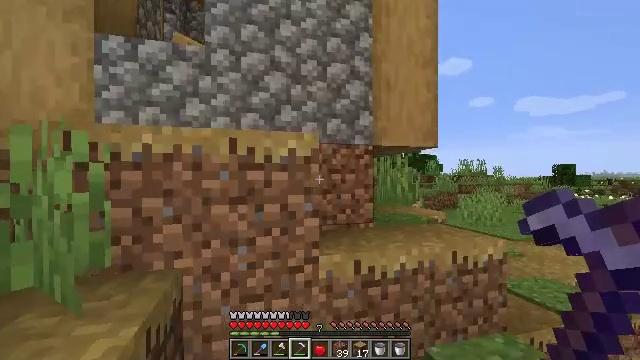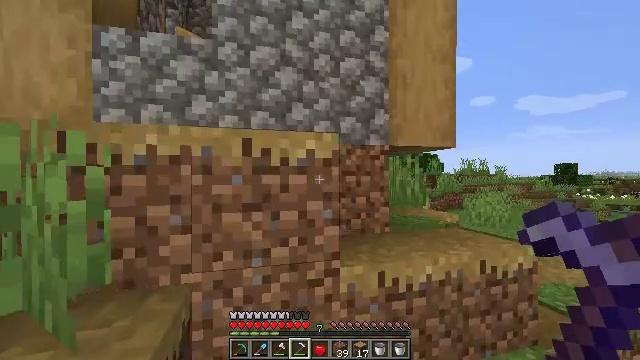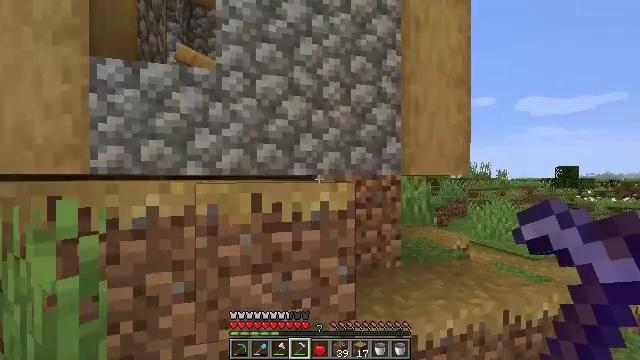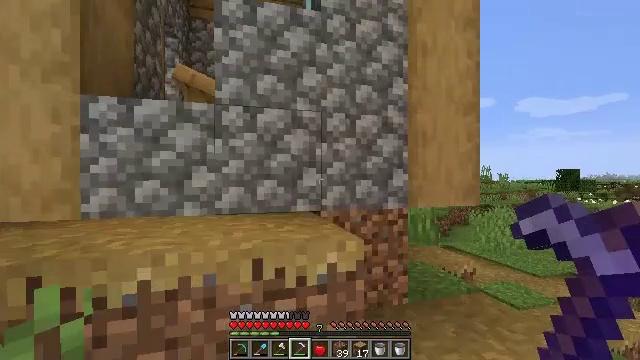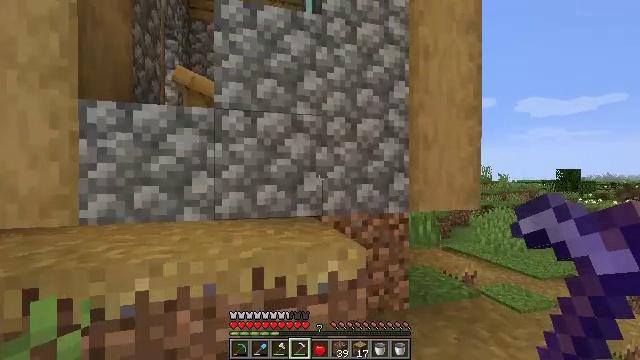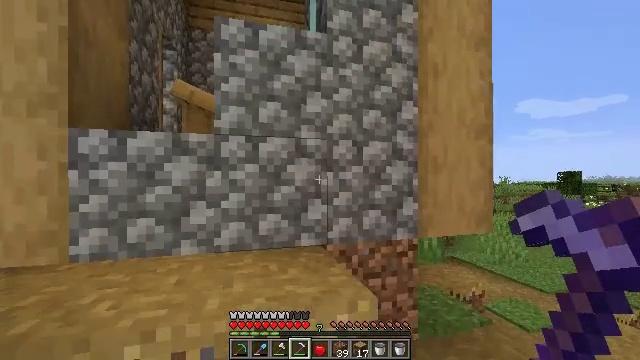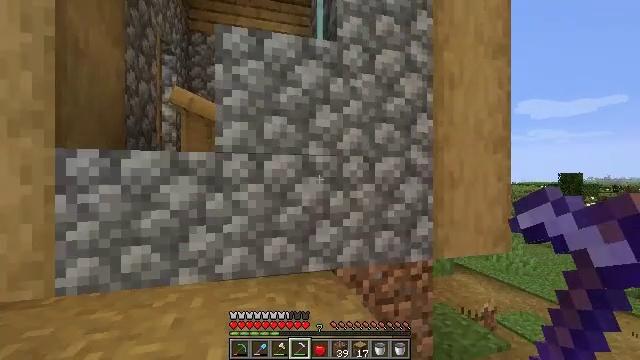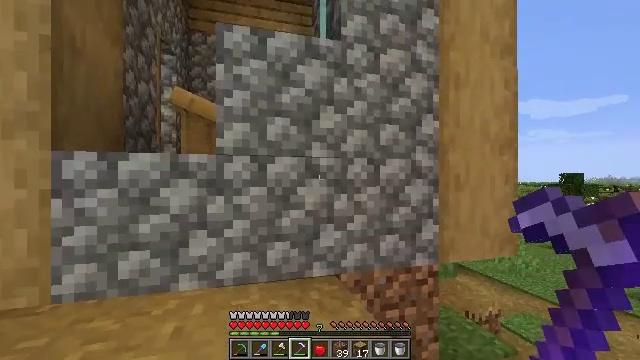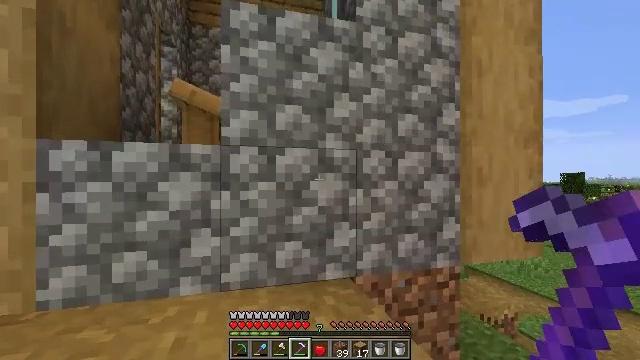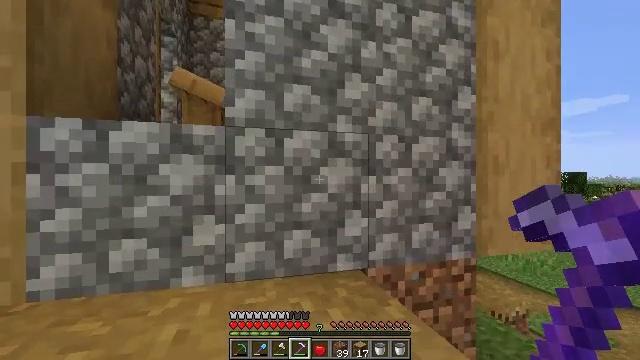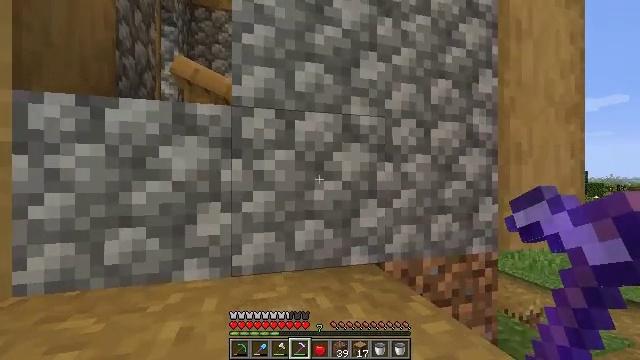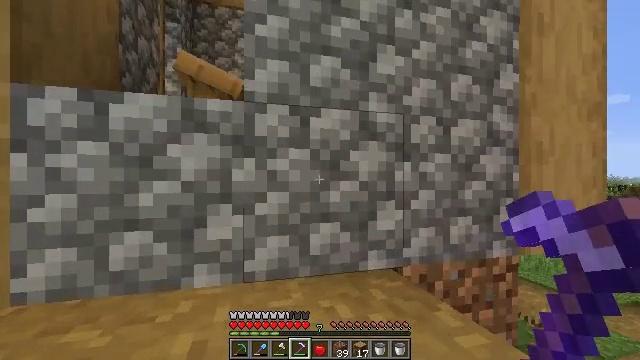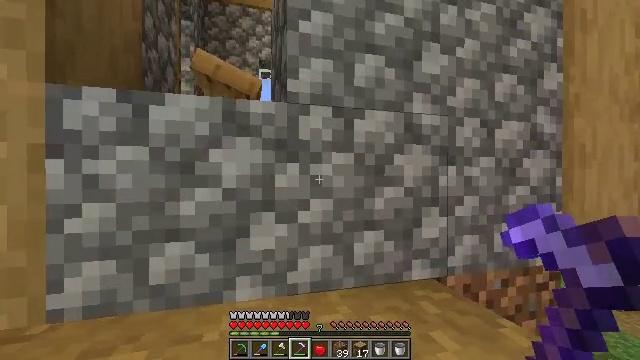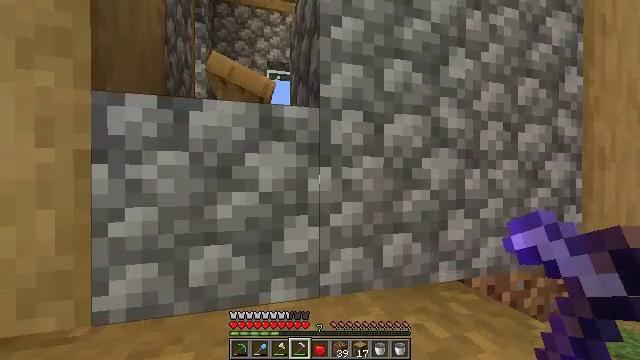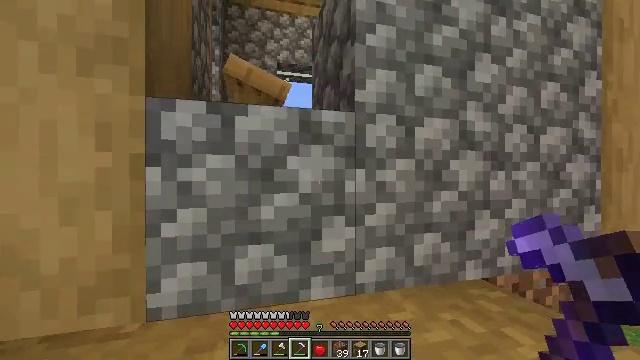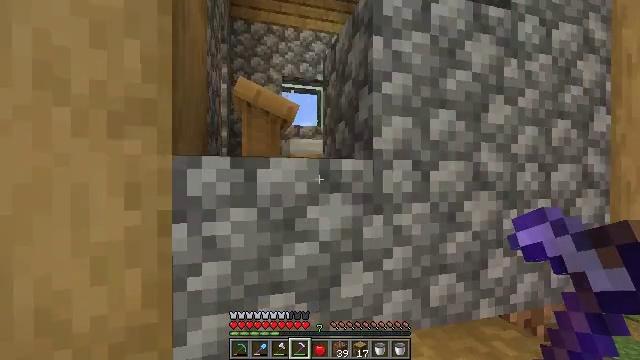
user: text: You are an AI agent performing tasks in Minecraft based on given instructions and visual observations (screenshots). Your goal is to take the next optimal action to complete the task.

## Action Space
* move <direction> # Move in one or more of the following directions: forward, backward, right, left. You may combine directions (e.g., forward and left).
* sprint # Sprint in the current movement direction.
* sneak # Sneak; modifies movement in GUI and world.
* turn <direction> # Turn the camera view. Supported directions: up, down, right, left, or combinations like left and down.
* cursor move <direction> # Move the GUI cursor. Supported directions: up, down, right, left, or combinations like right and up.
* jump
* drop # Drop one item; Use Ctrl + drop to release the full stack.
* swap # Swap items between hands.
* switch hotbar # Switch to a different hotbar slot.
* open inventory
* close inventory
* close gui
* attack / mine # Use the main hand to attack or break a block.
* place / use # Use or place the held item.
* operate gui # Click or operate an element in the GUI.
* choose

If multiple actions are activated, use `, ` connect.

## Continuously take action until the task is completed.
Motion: motion action
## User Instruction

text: Cut down the sugar cane stalks.
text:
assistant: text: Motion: move forward and move left
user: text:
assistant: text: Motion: move forward and move left, jump
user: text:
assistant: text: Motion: move forward and move left, jump
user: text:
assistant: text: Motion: move forward and move left, jump
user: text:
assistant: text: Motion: move forward and move left, jump
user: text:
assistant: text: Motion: move forward and move left, jump
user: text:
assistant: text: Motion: move forward and move left, jump
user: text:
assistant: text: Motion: move forward and move left
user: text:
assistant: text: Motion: move forward and move left
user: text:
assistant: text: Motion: move left
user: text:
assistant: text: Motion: move left
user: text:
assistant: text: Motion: move left
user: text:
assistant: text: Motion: move left
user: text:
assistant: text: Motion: move forward and move left
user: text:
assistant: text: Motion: move forward and move left, jump
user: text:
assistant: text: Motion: move forward and move left, jump
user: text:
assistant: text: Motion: move forward, jump
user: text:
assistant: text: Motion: move forward, jump
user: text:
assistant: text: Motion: move forward, jump
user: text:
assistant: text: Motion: move forward, jump
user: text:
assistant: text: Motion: move forward
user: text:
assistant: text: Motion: move forward
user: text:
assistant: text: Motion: move forward
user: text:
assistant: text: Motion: no_op
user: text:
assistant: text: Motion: no_op
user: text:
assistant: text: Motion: no_op
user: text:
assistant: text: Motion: no_op
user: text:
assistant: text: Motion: turn right and down
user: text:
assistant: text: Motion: move forward, turn right and down
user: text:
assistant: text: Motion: move forward, turn right and down